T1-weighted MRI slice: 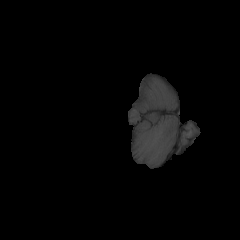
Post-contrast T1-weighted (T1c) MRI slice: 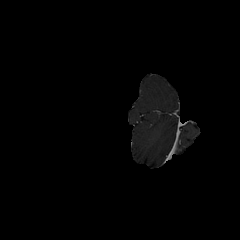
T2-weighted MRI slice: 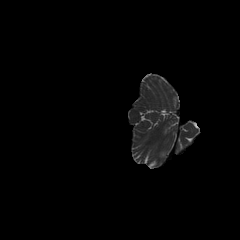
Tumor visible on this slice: no